Interaction volume radius: 5 \u00c5
Interaction volume height: 40 \u00c5
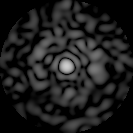
Disorder parameter: 0.8196